Question: I am using play framework 2.1.0, I have created fresh project using command play new myfirstapp, then I selected 2 option to create simple java project and thus it created project
Now when I start play by command play run I get following output
'''
C:\developmentpplication
irstApp\helloworld>play run
[info] Loading project definition from C:\developmentpplication
irstApp\helloworld\project
[info] Set current project to helloworld (in build file:/C:/development/application/firstApp/helloworld/)
Cannot load the JNotify native library (C:\development\Play%20framework
epository\local
et.contentobjects.jnotify\jnotify.94\jars\jnotify.jar (The system cannot find the file specified))
Play will check file changes for each request, so expect degraded reloading performace.
--- (Running the application from SBT, auto-reloading is enabled) ---
[info] play - Listening for HTTP on /0:0:0:0:0:0:0:0:9000
(Server started, use Ctrl+D to stop and go back to the console...)
'''
Now when I hit localhost:9000 it gives me following on web browser
please find the image here:

It has become bottle neck for me to go further, kindly help me out with this problem.
Some more information about my workstation
- -
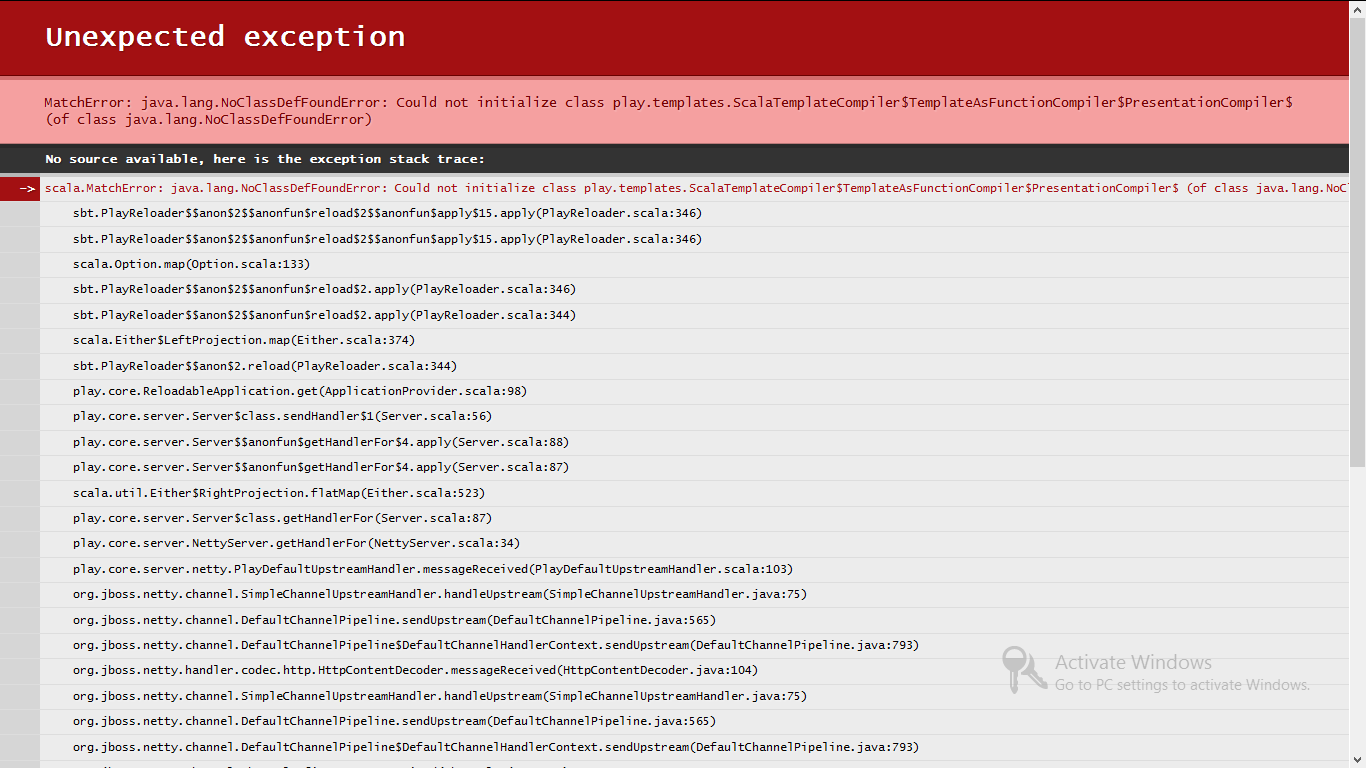
Answer: You should try to put Play in a path without space (C:\development\playframework).
Play2 + windows + spaces are not good friends ;)